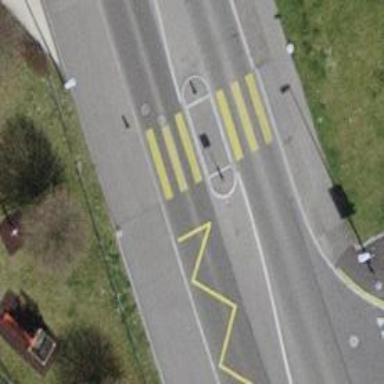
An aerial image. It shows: Uncontrolled zebra crossing with central island.